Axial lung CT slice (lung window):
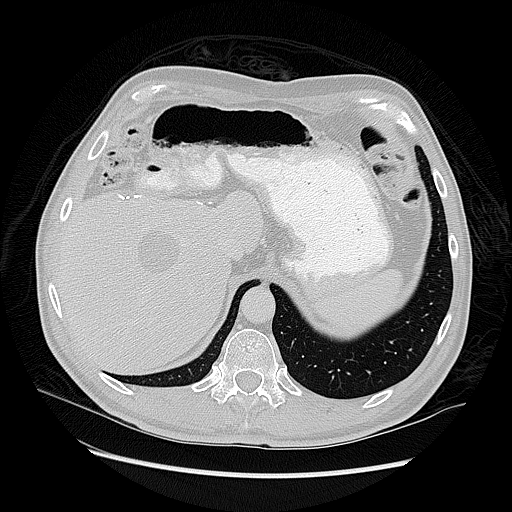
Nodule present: no